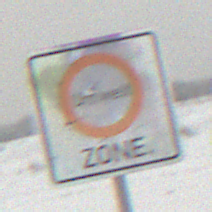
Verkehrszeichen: BeginnUmweltzone
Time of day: MorningAfternoon
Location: Outdoor (Nature)
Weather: Overcast
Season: Winter
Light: Natural